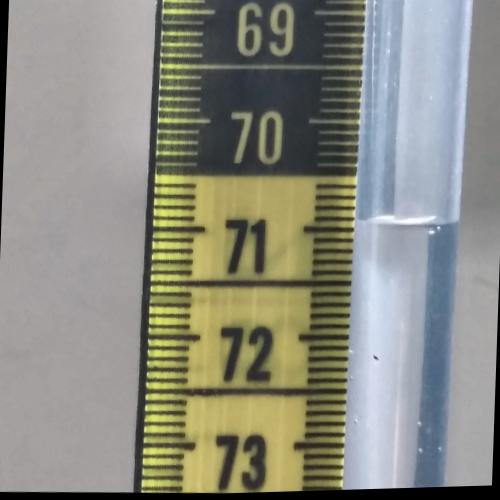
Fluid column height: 70.9 cm